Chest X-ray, AP view. Patient: 67 years old, sex M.
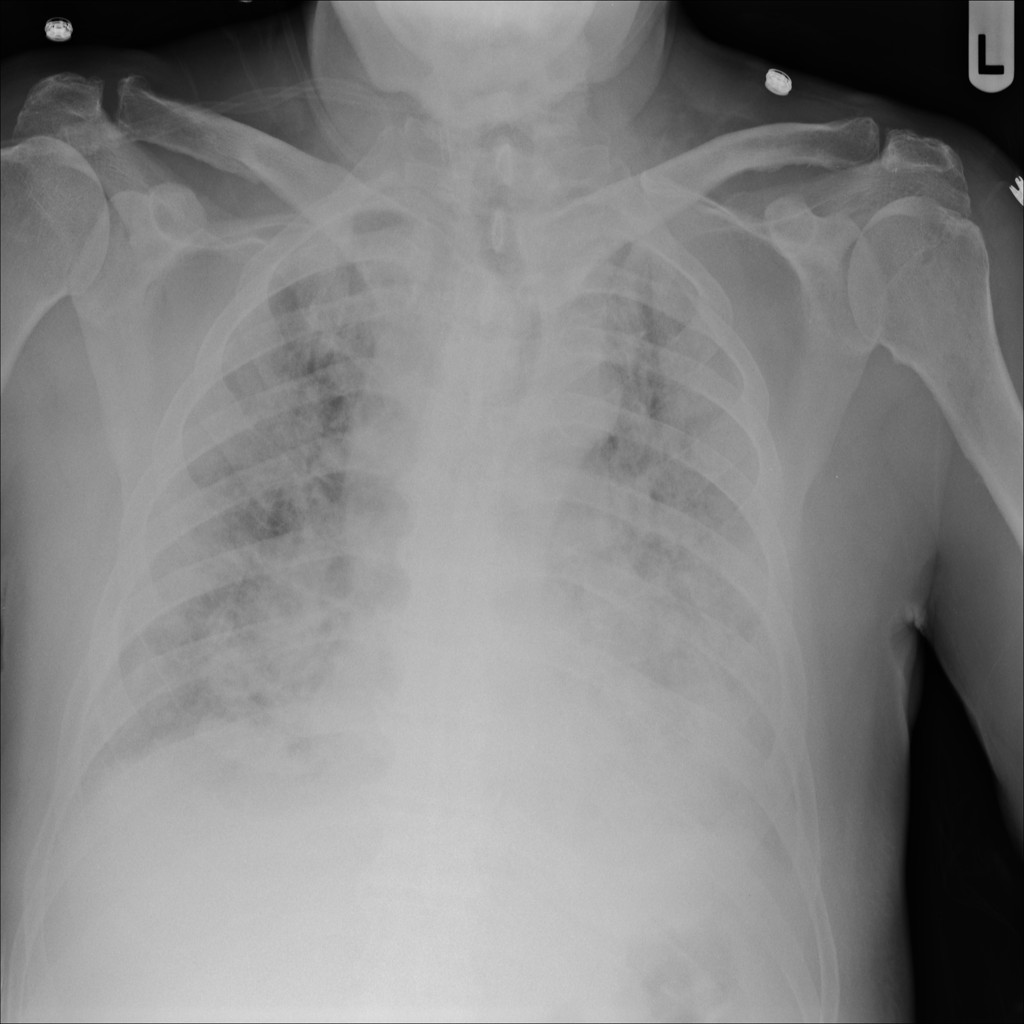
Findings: No Finding